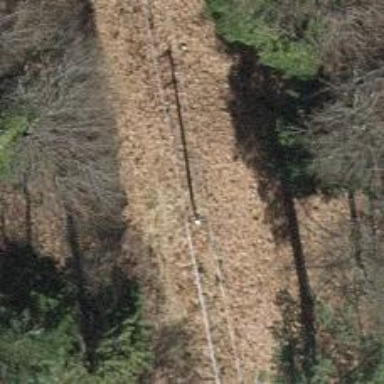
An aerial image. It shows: Power pole.